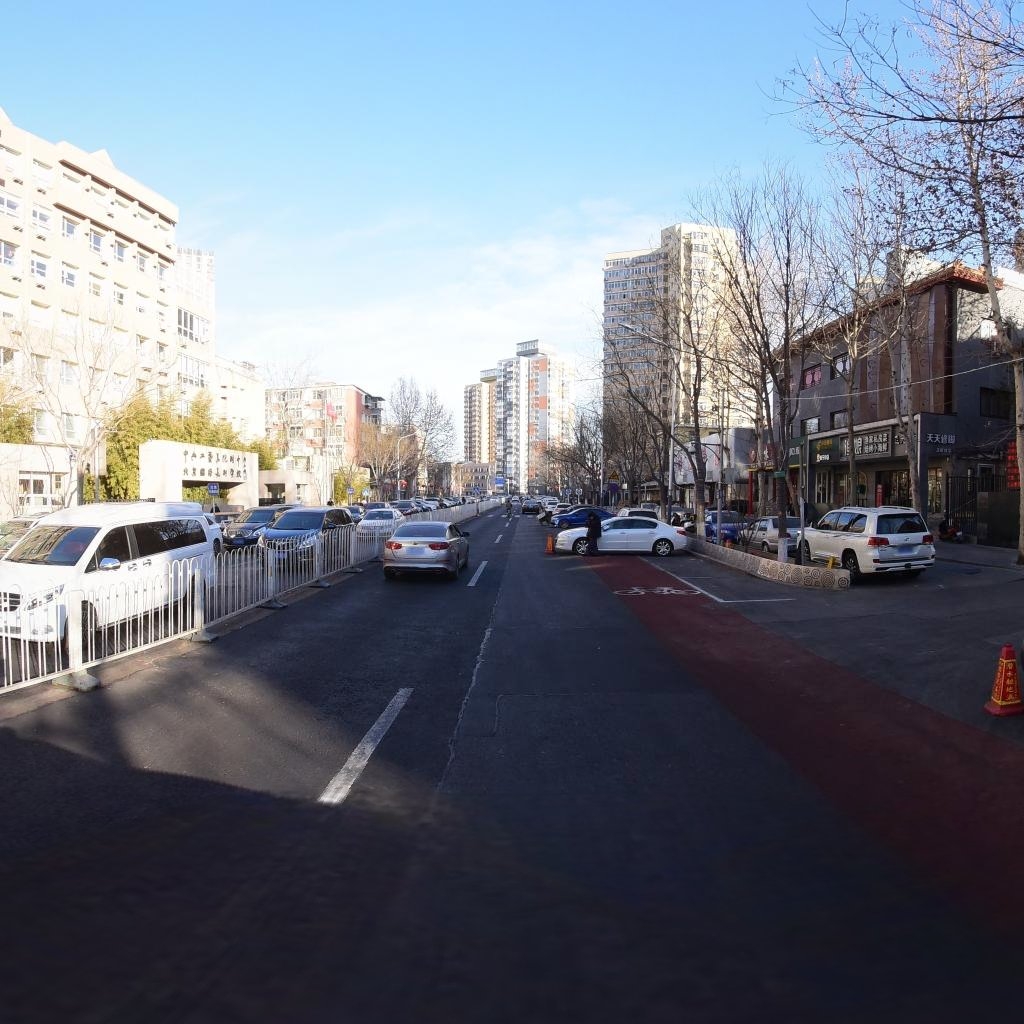
Region: Dongcheng
Road damage annotations: longitudinal patch